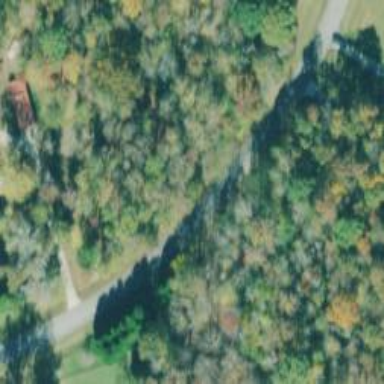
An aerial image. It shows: Culvert tunnel.